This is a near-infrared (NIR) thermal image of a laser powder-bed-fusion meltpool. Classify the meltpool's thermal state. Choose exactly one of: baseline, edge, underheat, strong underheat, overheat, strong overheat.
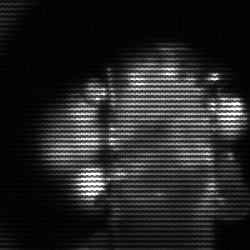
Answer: strong underheat